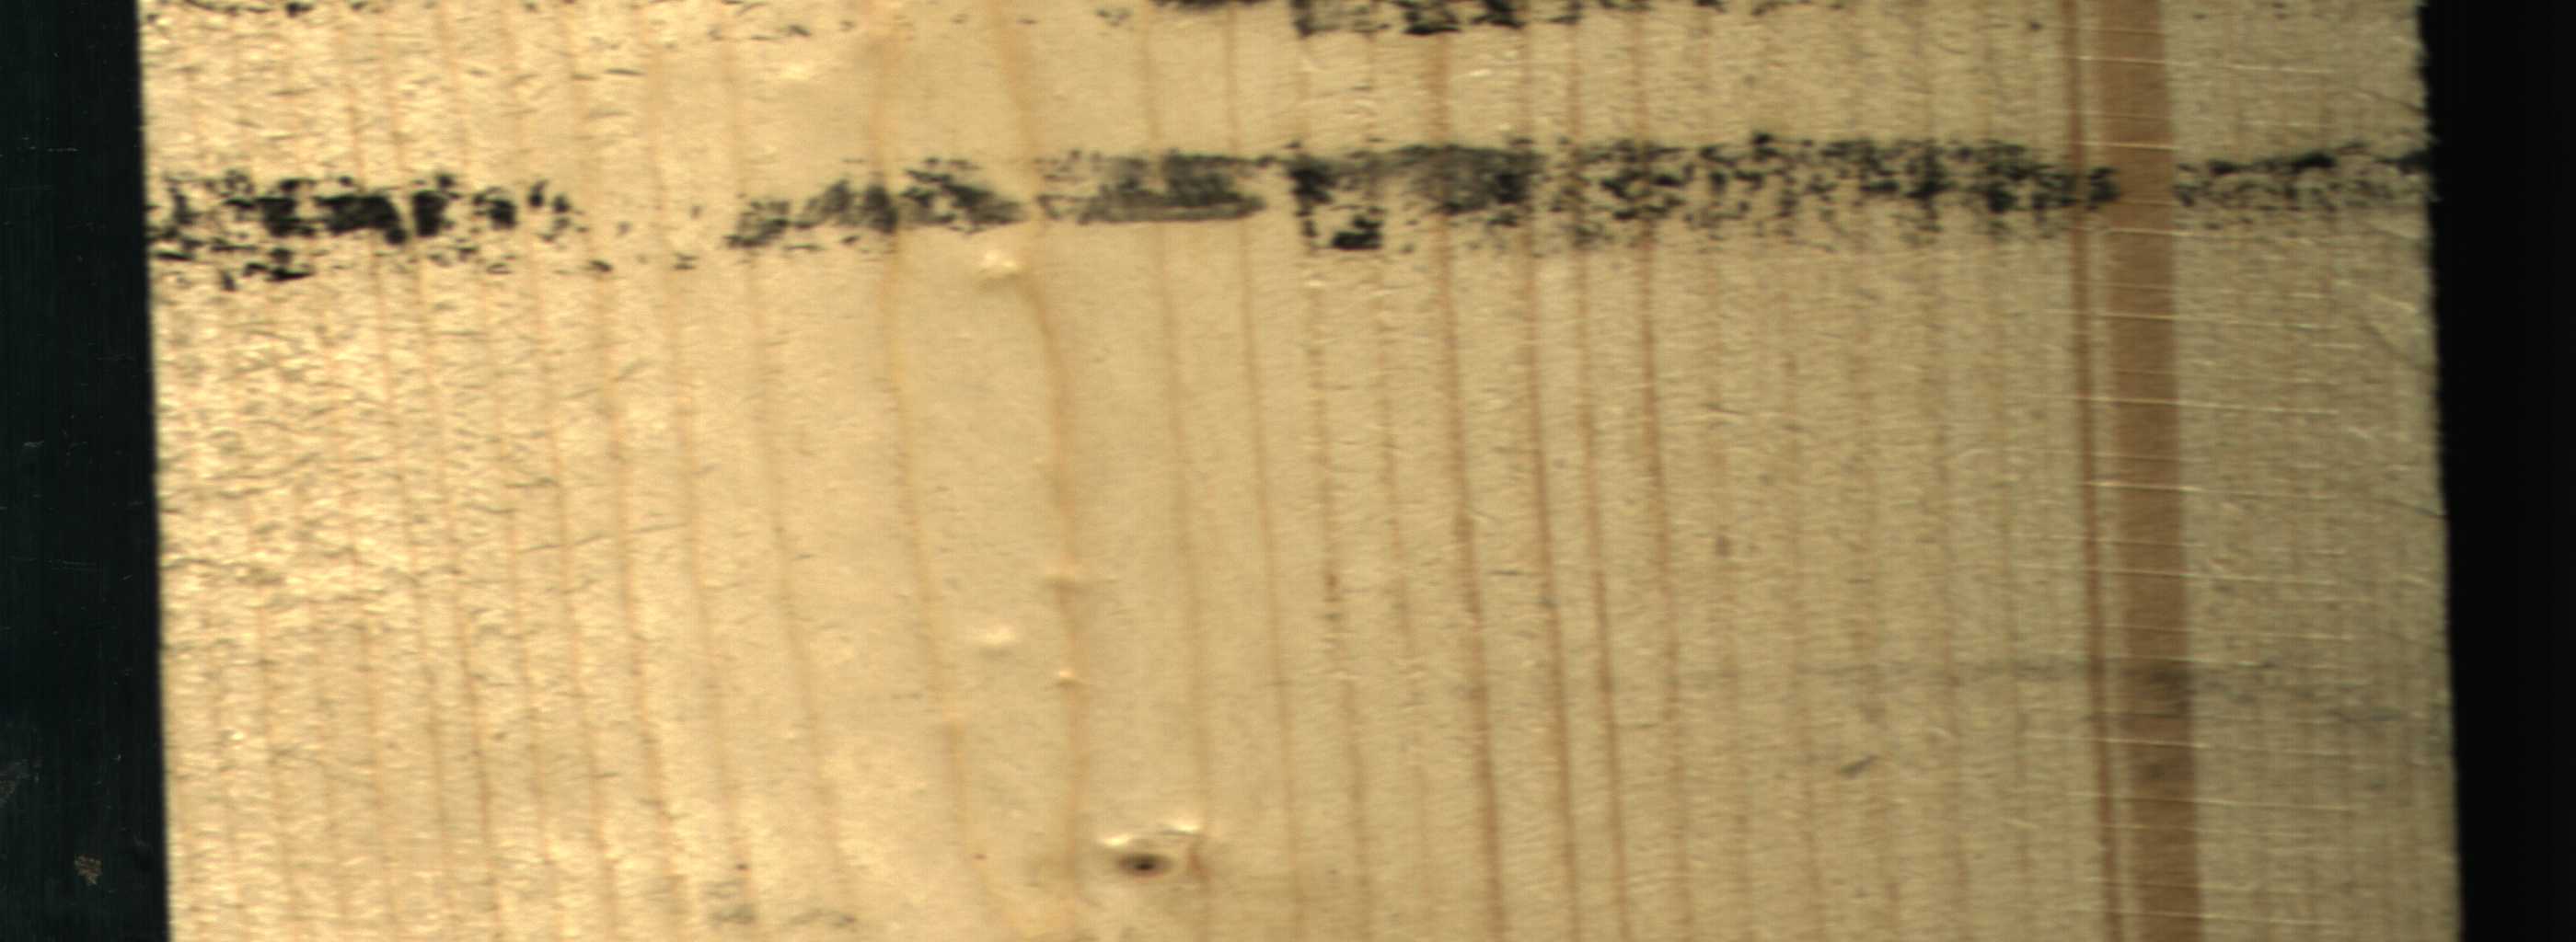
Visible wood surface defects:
Quartzity
Live_Knot